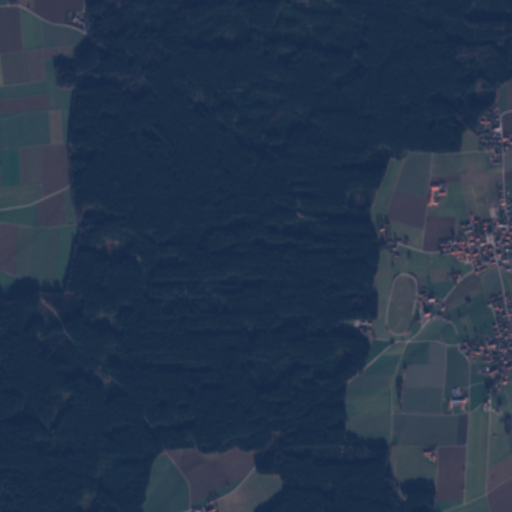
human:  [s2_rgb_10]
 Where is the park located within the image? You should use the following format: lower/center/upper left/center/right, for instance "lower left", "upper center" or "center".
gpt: The park is located in the center right of the image.
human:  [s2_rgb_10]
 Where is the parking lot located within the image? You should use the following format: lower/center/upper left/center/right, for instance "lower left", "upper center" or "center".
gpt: The parking lot is located in the center right of the image.
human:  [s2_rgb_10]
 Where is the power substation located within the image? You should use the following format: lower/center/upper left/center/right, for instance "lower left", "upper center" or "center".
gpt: The power substation is located in the lower center of the image.
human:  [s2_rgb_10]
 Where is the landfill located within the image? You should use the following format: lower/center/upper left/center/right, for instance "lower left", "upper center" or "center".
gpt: There is no landfill in the image.